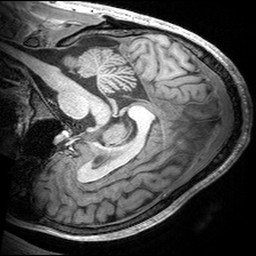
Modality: T1w
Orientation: sagittal
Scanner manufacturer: siemens
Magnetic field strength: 3 T
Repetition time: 2.53 s
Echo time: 0.00299 s